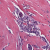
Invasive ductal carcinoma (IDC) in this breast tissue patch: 1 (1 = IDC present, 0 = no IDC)